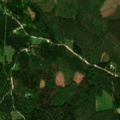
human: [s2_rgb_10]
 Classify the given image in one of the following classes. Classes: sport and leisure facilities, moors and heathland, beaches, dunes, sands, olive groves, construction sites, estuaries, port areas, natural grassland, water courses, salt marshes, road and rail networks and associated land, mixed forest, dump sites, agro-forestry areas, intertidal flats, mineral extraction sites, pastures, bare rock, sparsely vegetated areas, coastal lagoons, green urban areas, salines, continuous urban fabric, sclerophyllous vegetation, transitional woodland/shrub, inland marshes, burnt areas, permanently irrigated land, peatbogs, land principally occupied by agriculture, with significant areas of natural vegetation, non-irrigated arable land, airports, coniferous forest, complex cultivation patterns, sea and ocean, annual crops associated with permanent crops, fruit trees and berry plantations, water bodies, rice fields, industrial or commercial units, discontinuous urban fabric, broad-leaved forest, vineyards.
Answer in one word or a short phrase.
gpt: broad-leaved forest, coniferous forest, mixed forest